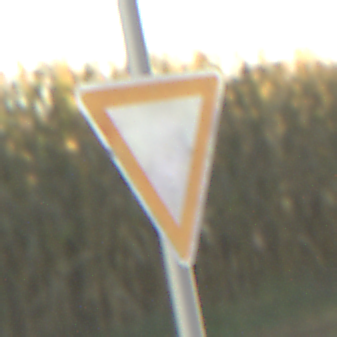
Verkehrszeichen: VorfahrtGewaehren
Umgebung: Outdoor, RoadRail
Tageszeit: SunriseSunset
Wetter: Clear
Licht: Natural
Jahreszeit: NotSpecified
Kontrast: HighContrast